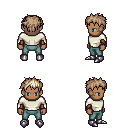
a pixel art fantasy rpg character, male body template, human, dark skin, white long-sleeve shirt, teal pants, white blonde bedhead hairstyle, cloth bracers, metal boots, four views (front, back, left, right), 2x2 character sprite sheet, small pixel art, hard edges, no anti-aliasing